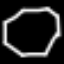
Label: octagon